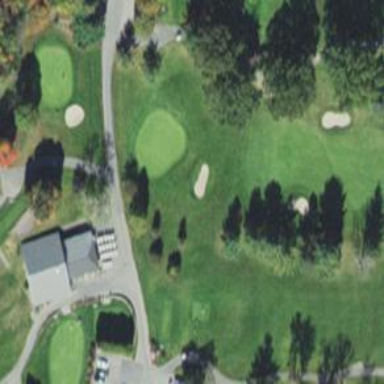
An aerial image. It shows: View of golf hole.